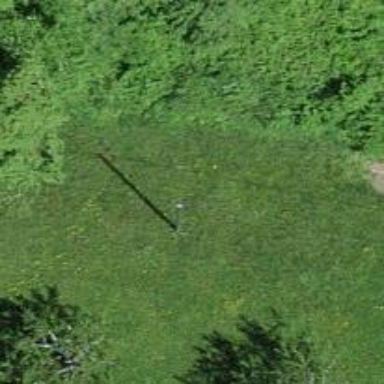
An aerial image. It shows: Power pole.